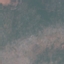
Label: HerbaceousVegetation